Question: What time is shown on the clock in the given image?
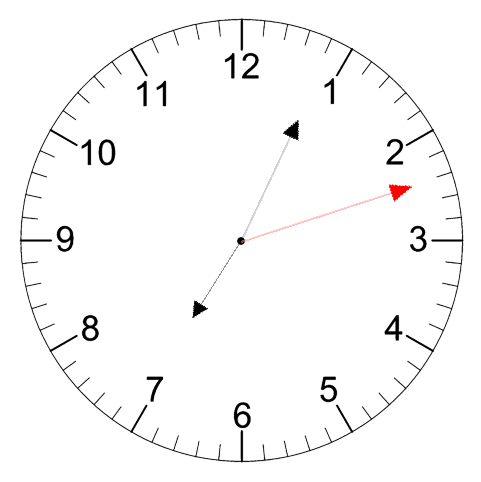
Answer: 07:04:12